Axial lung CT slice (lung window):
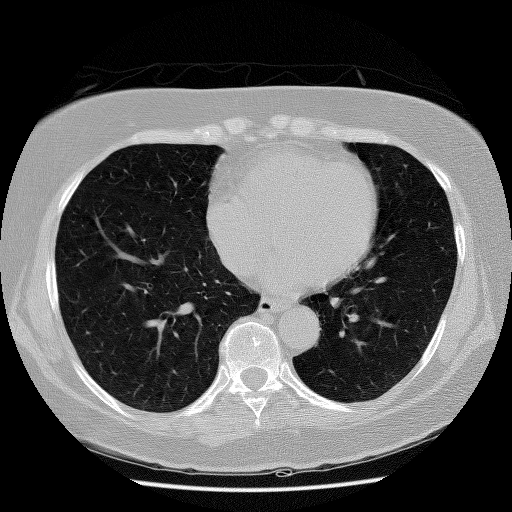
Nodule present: no